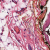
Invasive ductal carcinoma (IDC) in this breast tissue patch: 0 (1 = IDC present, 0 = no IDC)